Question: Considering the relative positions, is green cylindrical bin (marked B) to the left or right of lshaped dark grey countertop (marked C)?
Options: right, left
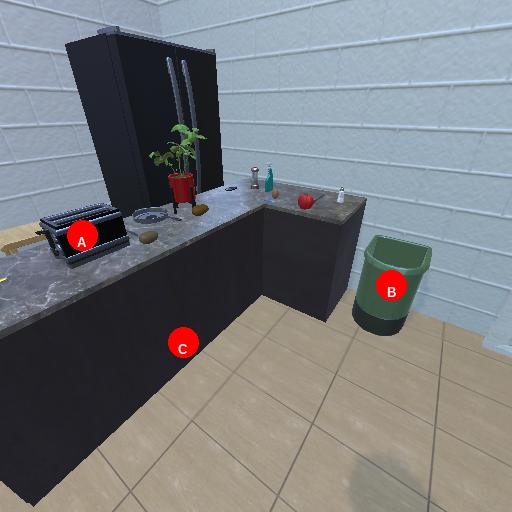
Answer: right